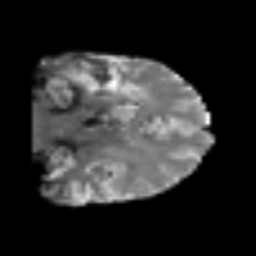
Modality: T2w
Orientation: coronal
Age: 43
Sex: male
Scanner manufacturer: siemens
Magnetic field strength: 3 T
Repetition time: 6.1 s
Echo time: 0.101 s